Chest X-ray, AP view. Patient: 58 years old, sex F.
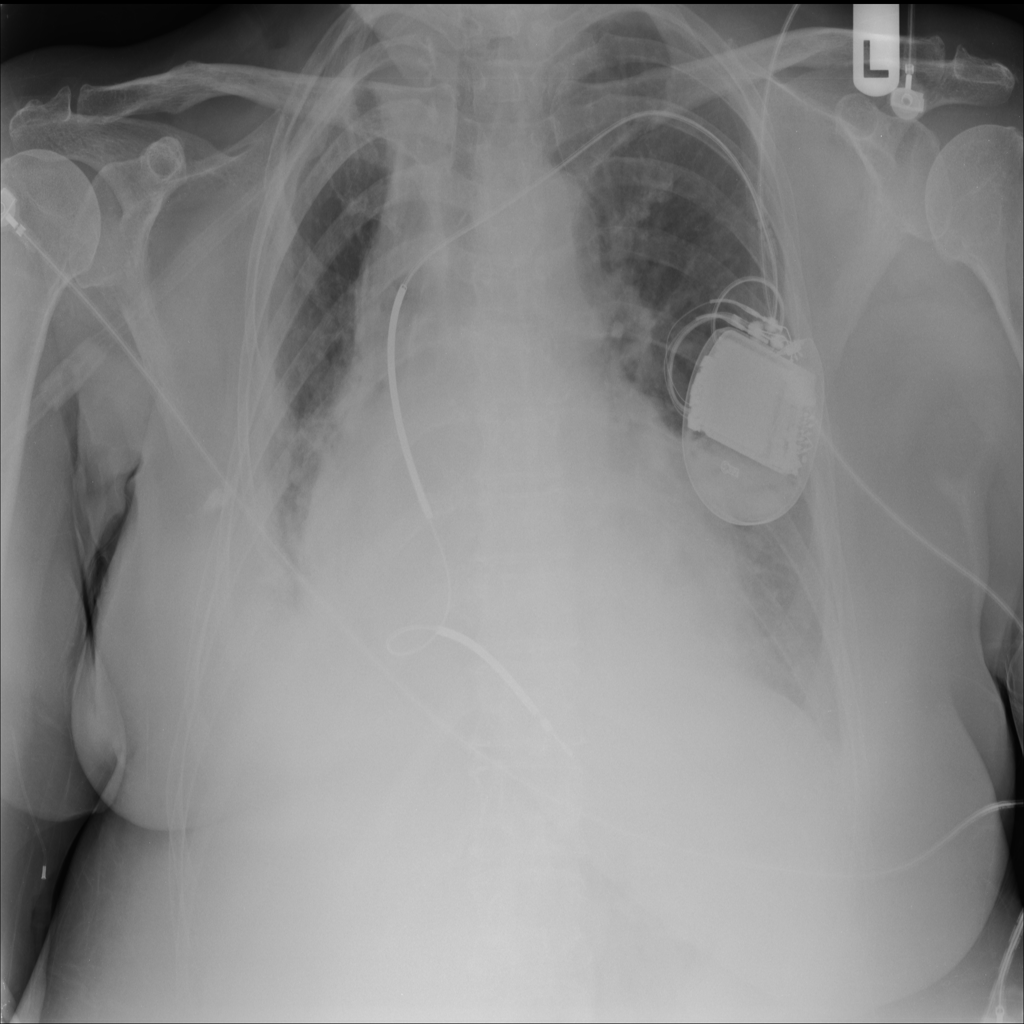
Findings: Consolidation, Mass